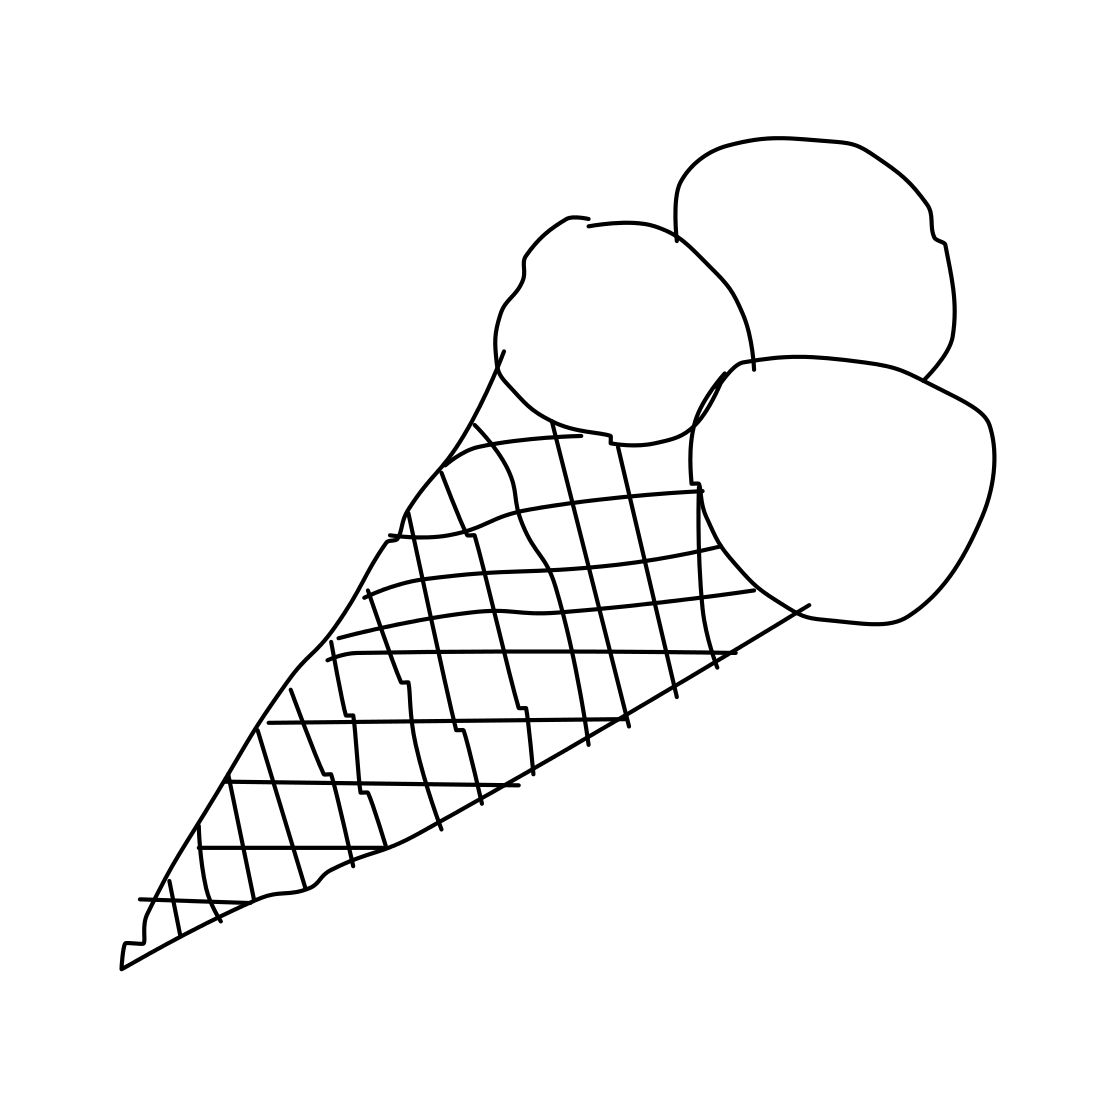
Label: ice-cream-cone